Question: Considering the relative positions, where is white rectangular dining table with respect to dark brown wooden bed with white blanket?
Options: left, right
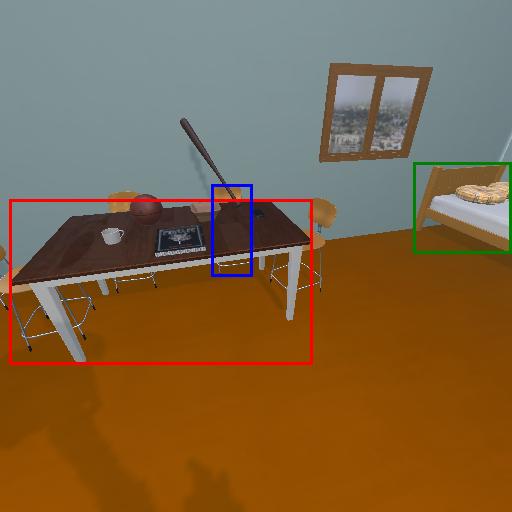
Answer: left